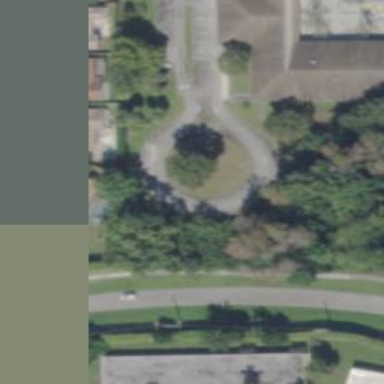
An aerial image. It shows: Turning loop on the road.